Interaction volume radius: 5 \u00c5
Interaction volume height: 25 \u00c5
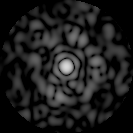
Disorder parameter: 0.8312